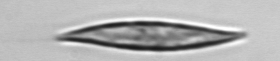
Label: Pleurosigma